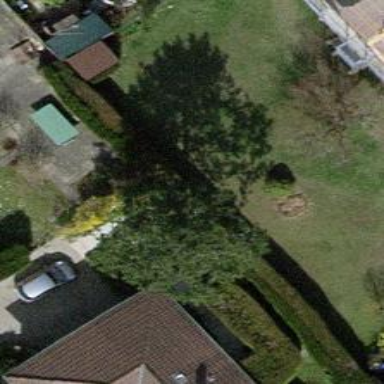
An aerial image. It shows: Evergreen needle-leaved tree.